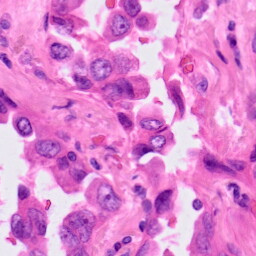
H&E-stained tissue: Lung